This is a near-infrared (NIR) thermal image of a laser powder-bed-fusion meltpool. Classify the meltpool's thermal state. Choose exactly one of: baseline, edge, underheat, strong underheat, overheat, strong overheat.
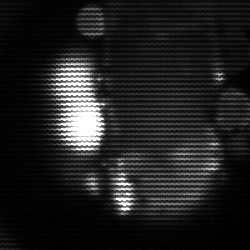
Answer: strong underheat